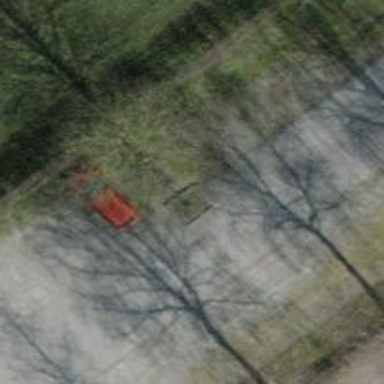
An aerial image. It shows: Brown bench.